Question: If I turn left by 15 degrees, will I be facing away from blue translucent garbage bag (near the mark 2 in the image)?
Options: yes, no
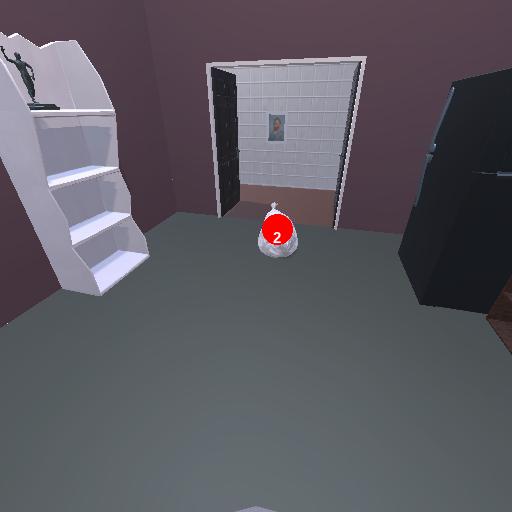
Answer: yes